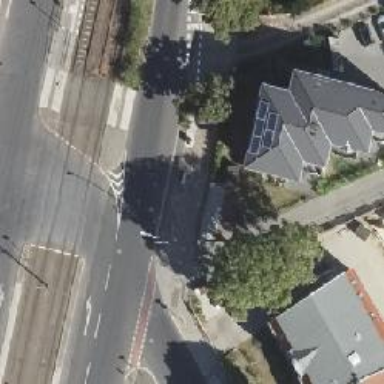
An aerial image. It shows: Crossing with traffic signals.